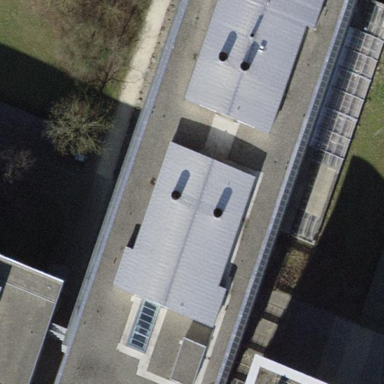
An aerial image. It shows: University building.